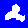
Digit: 2